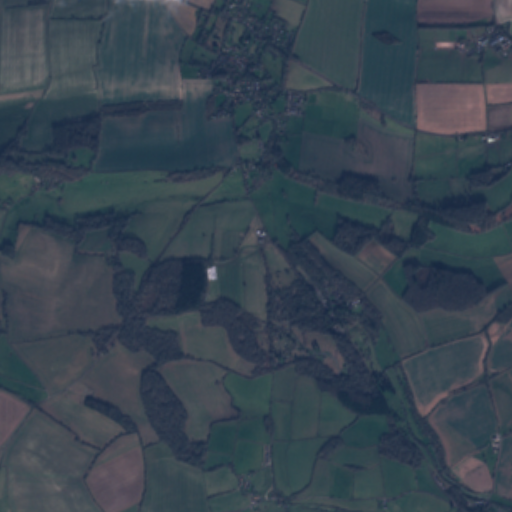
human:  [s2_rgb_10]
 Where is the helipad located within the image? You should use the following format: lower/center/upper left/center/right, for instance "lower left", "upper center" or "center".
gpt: The helipad is located in the upper center of the image.
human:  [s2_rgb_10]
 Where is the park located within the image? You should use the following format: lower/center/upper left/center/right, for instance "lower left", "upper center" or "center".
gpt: The park is located in the upper right of the image.
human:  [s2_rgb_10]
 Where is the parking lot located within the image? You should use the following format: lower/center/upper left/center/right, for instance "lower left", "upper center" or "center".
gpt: The parking lot is located in the center left of the image.
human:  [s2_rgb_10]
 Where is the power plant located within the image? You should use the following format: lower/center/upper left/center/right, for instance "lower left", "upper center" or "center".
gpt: There is no power plant in the image.